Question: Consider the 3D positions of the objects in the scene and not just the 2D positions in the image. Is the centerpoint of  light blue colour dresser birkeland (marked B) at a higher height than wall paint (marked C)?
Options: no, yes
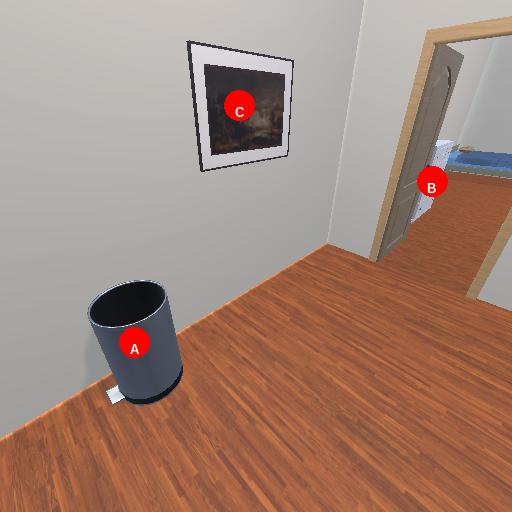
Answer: no